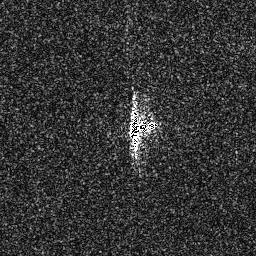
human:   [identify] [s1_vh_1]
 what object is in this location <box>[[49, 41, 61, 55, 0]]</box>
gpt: <ref>1 medium ship at the center</ref>